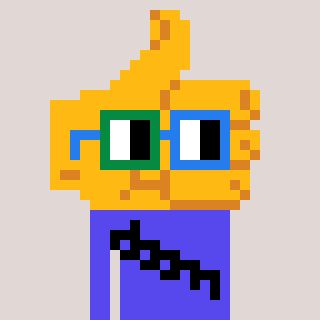
a pixel art character with square green and blue glasses, a thumbsup-shaped head and a computerblue-colored body on a warm background